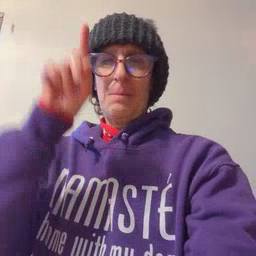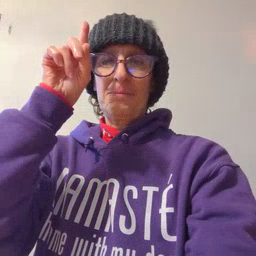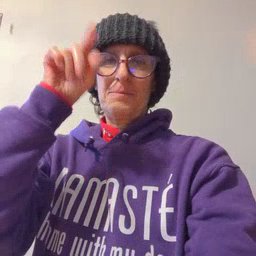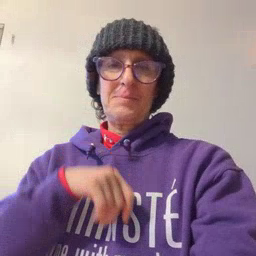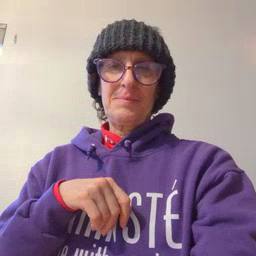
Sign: up